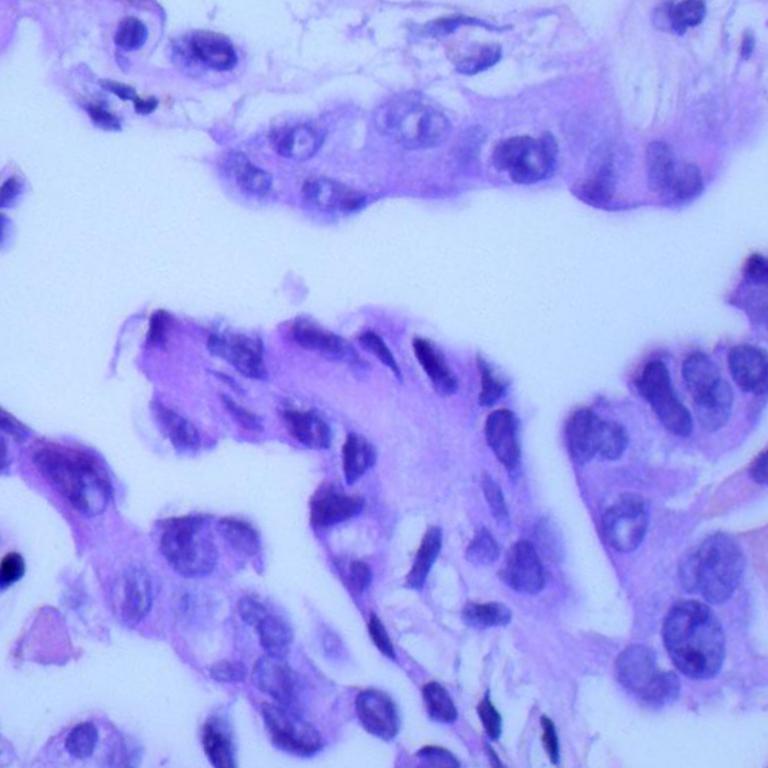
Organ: lung
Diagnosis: adenocarcinomas